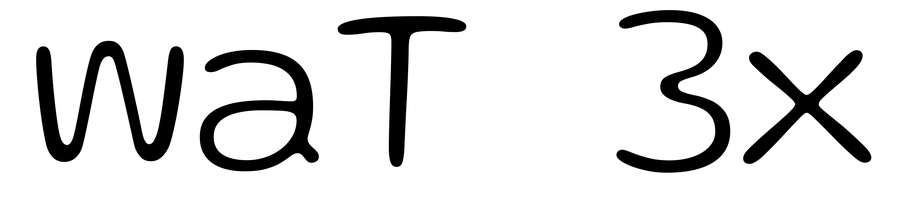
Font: Gluten_ExtraLight